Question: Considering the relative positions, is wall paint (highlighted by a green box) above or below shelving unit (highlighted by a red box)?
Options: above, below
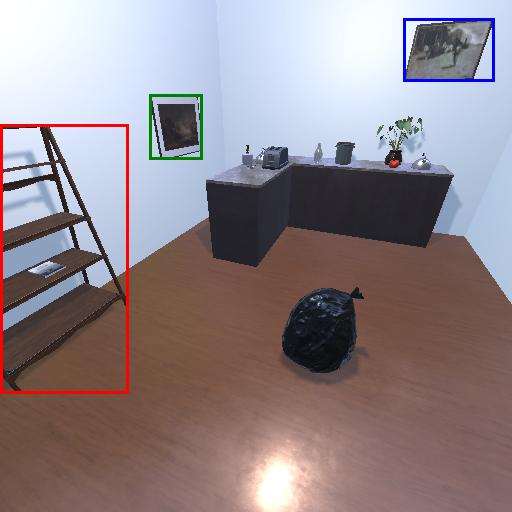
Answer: above